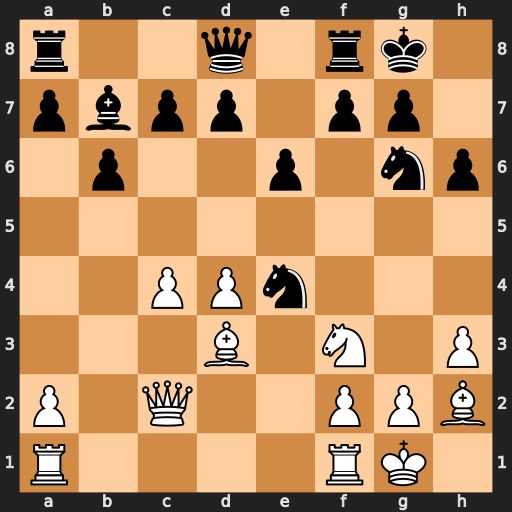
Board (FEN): r2q1rk1/pbpp1pp1/1p2p1np/8/2PPn3/3B1N1P/P1Q2PPB/R4RK1
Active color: w
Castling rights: -
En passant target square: -
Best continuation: Bxe4 Bxe4 Qxe4